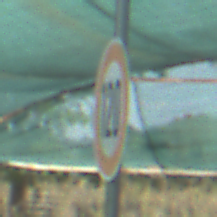
Verkehrszeichen: Geschwindigkeit120
Umgebung: Roofed, Special
Tageszeit: MorningAfternoon
Wetter: PartlyCloudy
Licht: Natural
Jahreszeit: NotSpecified
Kontrast: MediumContrast